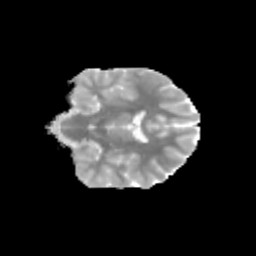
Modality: MD
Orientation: coronal
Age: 11
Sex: female
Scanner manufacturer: siemens
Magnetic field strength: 3 T
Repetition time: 3.8 s
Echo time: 0.07 s